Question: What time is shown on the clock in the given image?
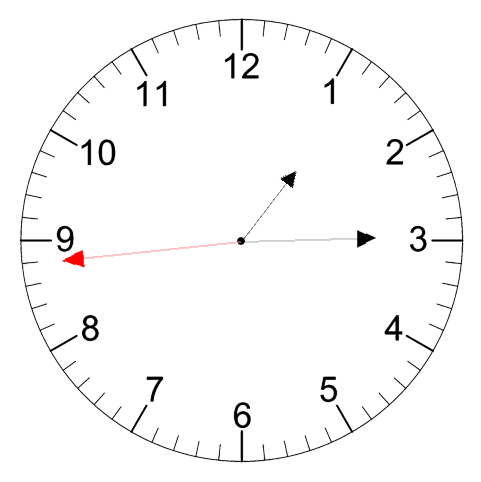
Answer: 01:14:44